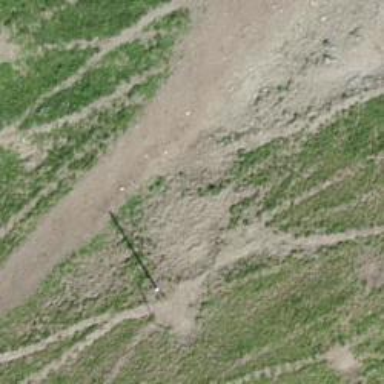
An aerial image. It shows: Grass track.